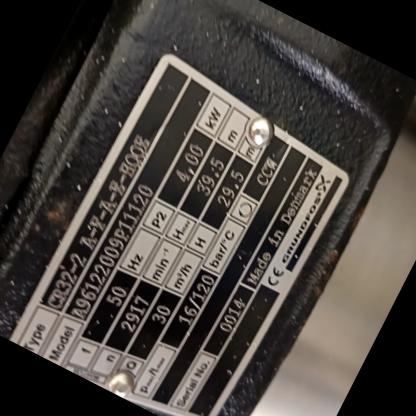
Klasa: tabliczka-znamionowa